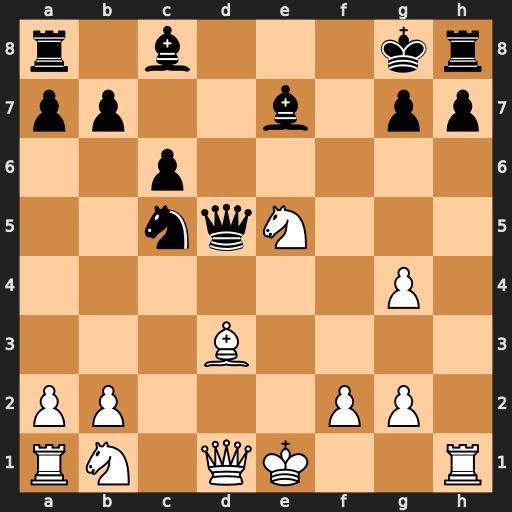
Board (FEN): r1b3kr/pp2b1pp/2p5/2nqN3/6P1/3B4/PP3PP1/RN1QK2R
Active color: w
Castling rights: KQ
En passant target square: -
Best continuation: Bc4 Qxc4 Nxc4